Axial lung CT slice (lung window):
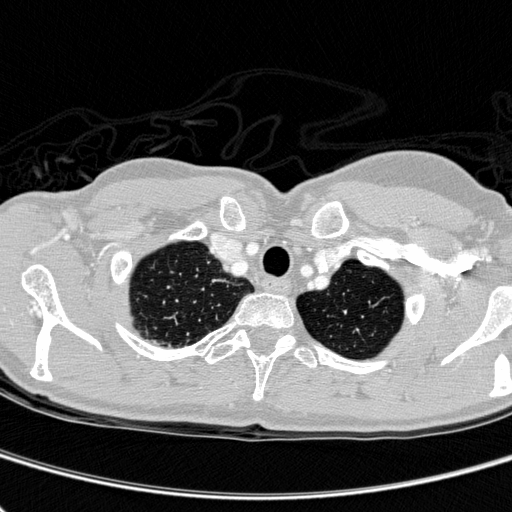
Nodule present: no